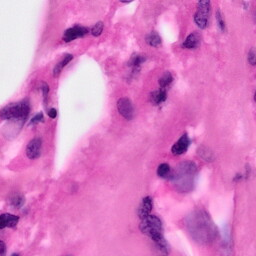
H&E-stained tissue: Pancreatic